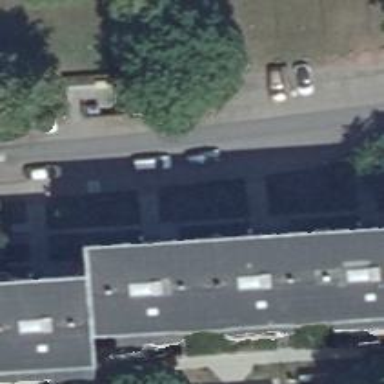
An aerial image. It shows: Residential road with asphalt surface and separate sidewalks. There is parallel on-street parking on the left lane.